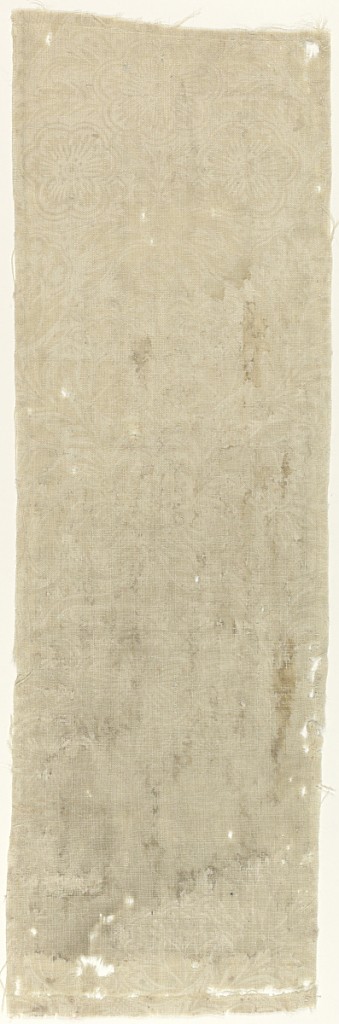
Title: Embossed wool
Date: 16th–17th century
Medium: wool Technique: embossed (stamped) plain weave
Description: Plant forms with large flowers. In off-white.